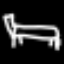
Label: bed